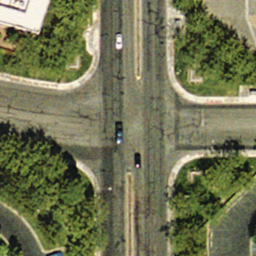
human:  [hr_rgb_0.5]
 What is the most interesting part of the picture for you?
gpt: intersection